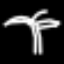
Label: palm tree